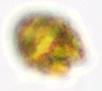
Label: Akashiwo